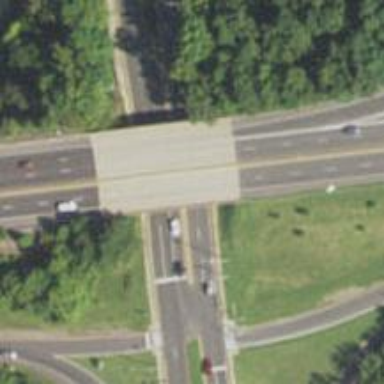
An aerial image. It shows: Bridge crossing over highway trunk expressway.